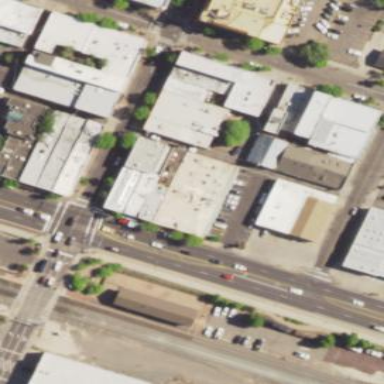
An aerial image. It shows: Commercial building.